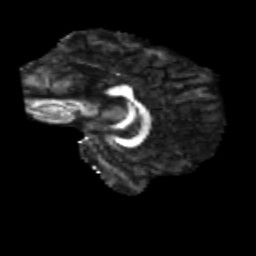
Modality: FA
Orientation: sagittal
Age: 29
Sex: male
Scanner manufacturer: siemens
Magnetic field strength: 3 T
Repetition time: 1.8 s
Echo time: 0.07 s